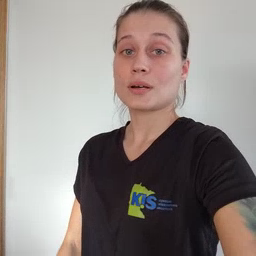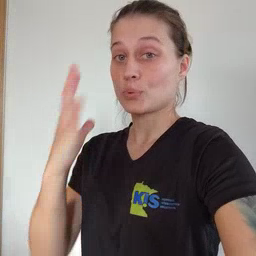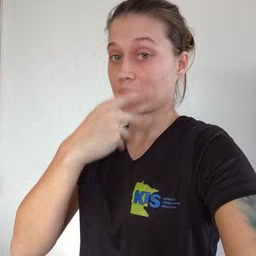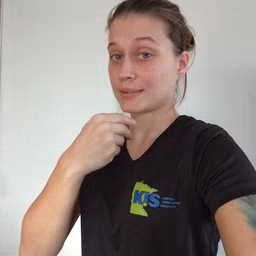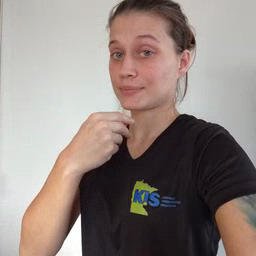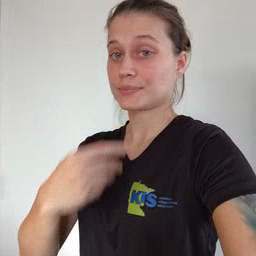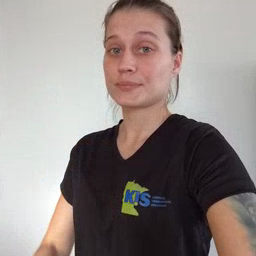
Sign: pretty